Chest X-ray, PA view. Patient: 20 years old, sex F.
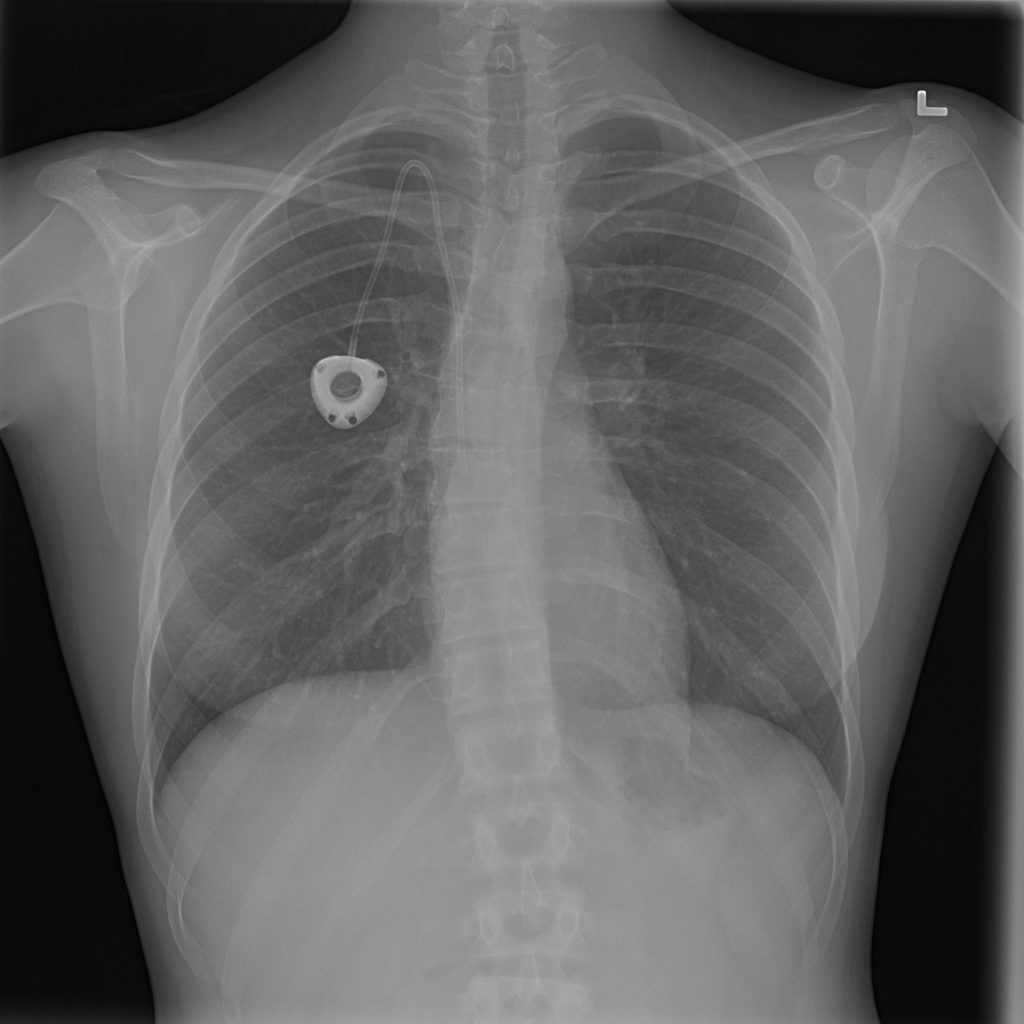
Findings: No Finding